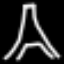
Label: The Eiffel Tower